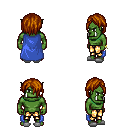
a pixel art fantasy rpg character, male body template, orc, green skin, blue cape, gold greaves, brunette bangs hairstyle, bracelets, white slippers, four views (front, back, left, right), 2x2 character sprite sheet, small pixel art, hard edges, no anti-aliasing